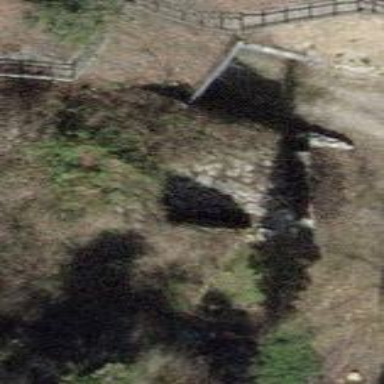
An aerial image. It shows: Military bunker.